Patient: sex M, age 62
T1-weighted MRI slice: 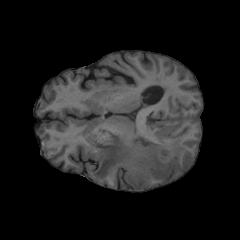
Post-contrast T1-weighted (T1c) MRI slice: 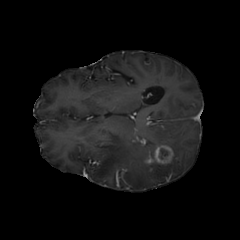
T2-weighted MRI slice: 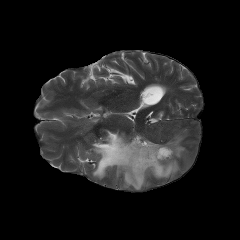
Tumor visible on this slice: yes
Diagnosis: Glioblastoma, IDH-wildtype
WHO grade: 4